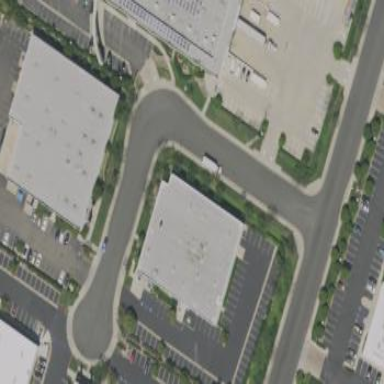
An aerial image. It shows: Commercial building.